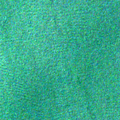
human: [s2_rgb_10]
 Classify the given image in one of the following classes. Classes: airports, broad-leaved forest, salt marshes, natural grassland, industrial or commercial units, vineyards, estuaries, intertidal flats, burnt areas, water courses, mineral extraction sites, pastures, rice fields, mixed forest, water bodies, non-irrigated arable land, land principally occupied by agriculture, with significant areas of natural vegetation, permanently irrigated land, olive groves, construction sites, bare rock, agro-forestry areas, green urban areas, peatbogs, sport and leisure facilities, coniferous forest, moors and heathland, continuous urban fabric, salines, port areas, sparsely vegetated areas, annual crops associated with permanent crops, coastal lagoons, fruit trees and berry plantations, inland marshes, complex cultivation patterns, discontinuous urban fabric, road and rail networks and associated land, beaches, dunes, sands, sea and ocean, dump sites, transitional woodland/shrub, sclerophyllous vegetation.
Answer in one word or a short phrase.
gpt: sea and ocean